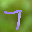
Label: 7